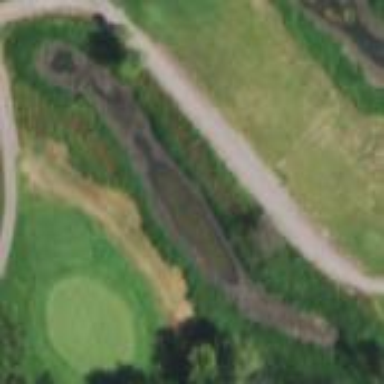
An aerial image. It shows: Picturesque scene of golf course with lateral water hazard.